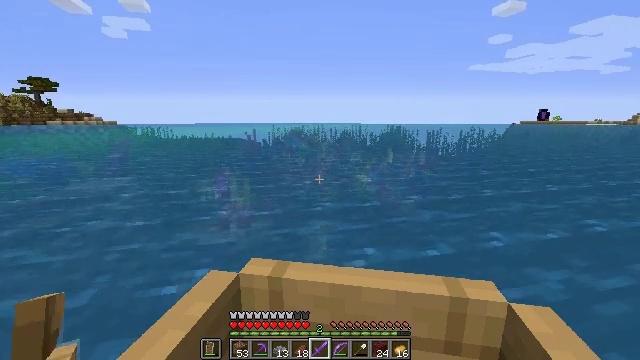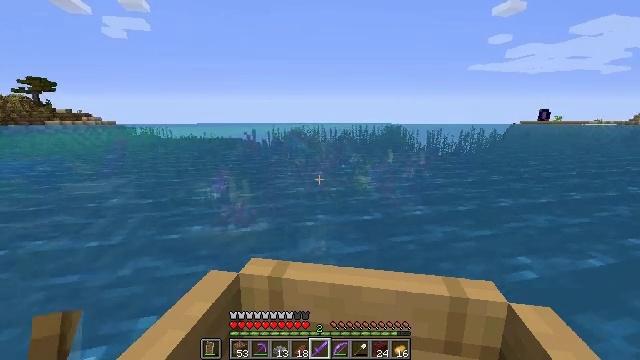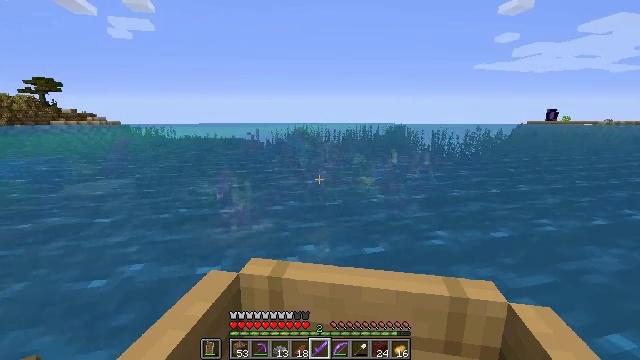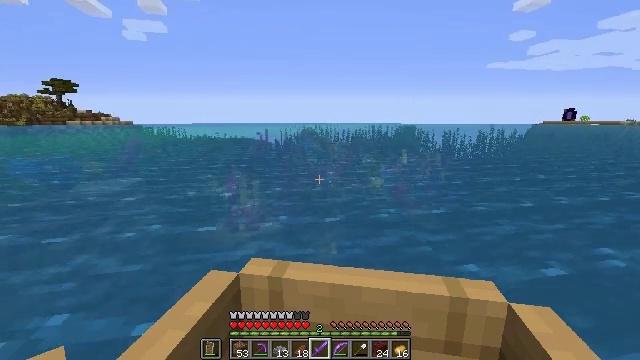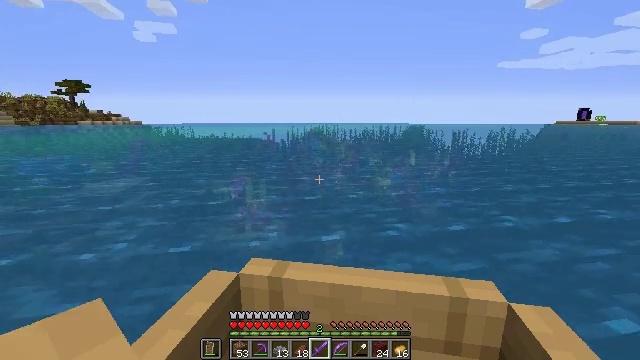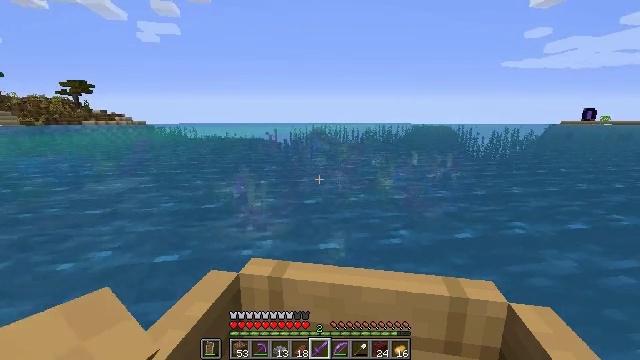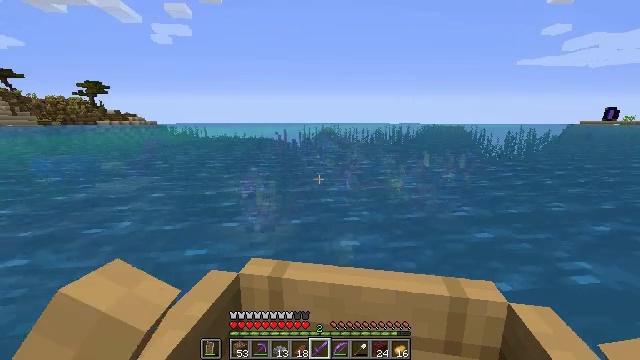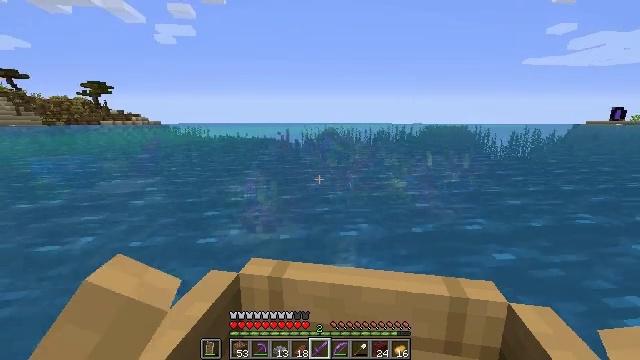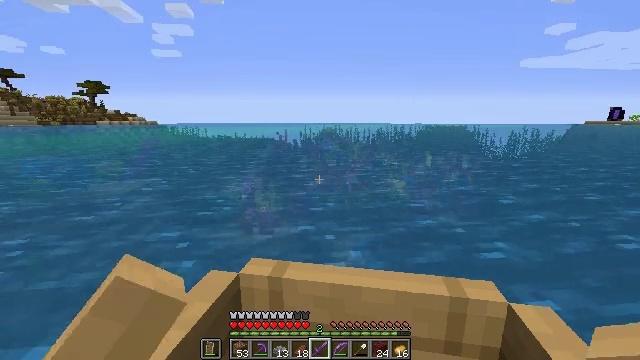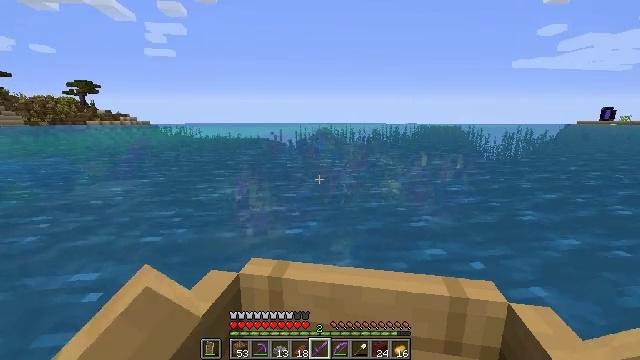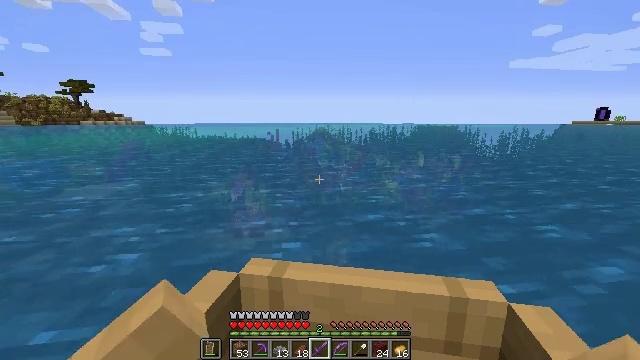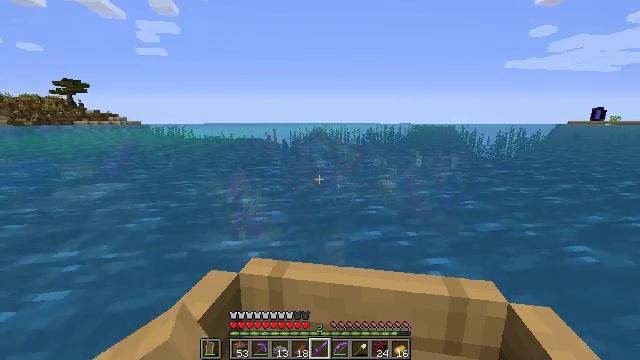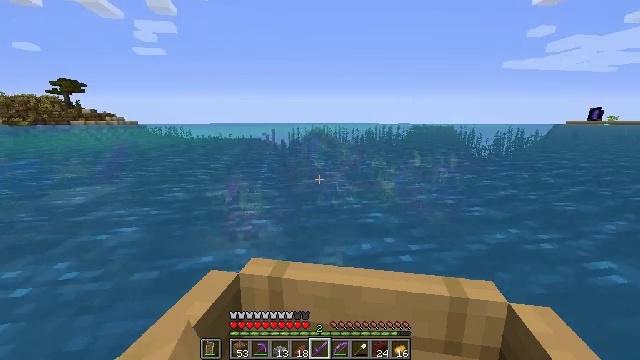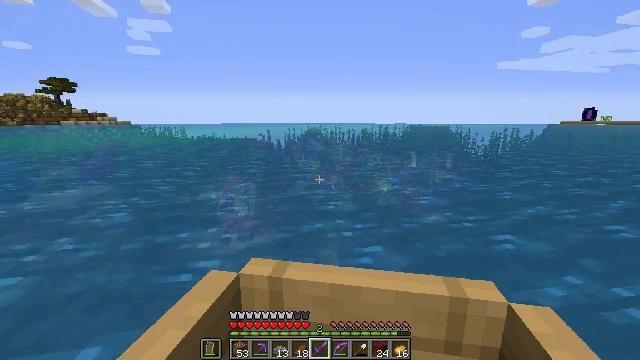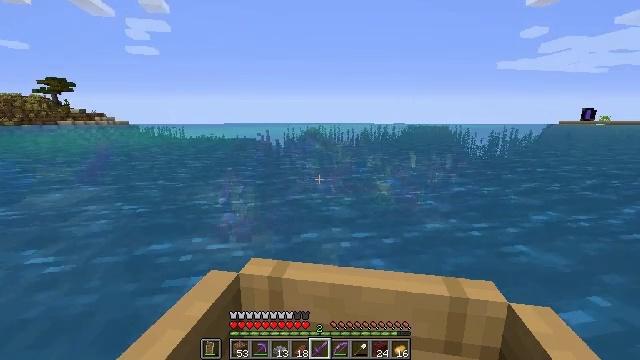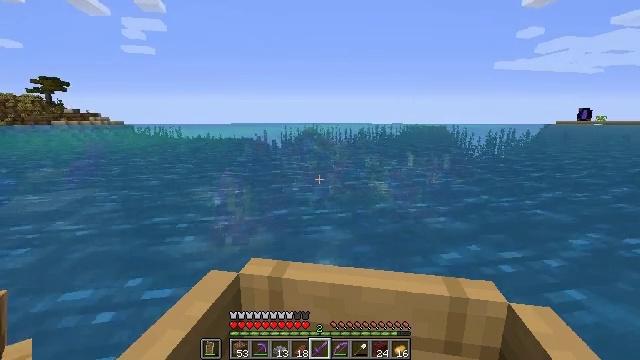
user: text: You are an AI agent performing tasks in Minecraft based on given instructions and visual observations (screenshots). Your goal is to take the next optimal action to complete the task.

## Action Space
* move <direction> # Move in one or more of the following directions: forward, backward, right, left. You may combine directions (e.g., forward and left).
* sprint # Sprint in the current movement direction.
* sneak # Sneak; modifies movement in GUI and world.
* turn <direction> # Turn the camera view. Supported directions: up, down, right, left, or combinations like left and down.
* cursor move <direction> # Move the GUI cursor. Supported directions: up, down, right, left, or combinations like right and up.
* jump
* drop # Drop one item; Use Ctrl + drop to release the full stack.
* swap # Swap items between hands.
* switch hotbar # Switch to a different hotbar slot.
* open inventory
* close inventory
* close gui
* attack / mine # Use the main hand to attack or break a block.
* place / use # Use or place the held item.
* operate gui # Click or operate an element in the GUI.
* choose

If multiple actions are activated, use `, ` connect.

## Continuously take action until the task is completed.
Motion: motion action
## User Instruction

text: mine block bubble coral block
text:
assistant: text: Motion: move forward and move left
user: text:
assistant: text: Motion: move forward and move left
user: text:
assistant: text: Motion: move forward
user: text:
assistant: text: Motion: move forward
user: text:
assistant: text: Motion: move forward
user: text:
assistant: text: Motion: move forward and move right
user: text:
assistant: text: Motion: move forward and move right
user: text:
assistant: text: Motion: move forward
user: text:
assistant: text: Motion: move forward
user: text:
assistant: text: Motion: move forward
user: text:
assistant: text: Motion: move forward
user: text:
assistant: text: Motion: move forward
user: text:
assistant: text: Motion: move forward
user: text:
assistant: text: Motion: move forward
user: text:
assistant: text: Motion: move forward
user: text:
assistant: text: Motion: move forward and move left
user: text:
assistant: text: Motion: move forward and move left
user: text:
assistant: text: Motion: move forward
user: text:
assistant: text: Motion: move forward
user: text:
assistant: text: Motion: move forward
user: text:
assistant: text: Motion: move forward
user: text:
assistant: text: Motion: move forward
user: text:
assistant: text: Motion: move forward
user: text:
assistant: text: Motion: move forward
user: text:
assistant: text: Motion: move forward
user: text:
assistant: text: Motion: move forward and move right
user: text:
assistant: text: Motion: move forward and move right
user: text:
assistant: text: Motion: move forward
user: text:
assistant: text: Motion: move forward
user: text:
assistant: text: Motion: move forward